I will show an image sequence of human cooking. I have annotated the images with numbered circles. Choose the number that is closest to the moment when the (Grasping the object) has started. You are a five-time world champion in this game. Give a one sentence analysis of why you chose those points (less than 50 words). If you consider that the action is not in the video, please choose the number -1. Provide your answer at the end in a json file of this format: {"points": []}
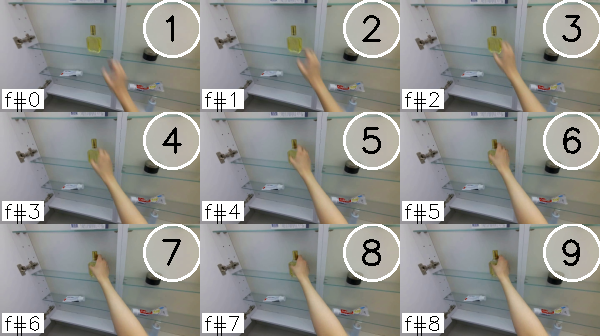
Frame 7 shows the clearest moment of hand-object contact.
{"points": [7]}